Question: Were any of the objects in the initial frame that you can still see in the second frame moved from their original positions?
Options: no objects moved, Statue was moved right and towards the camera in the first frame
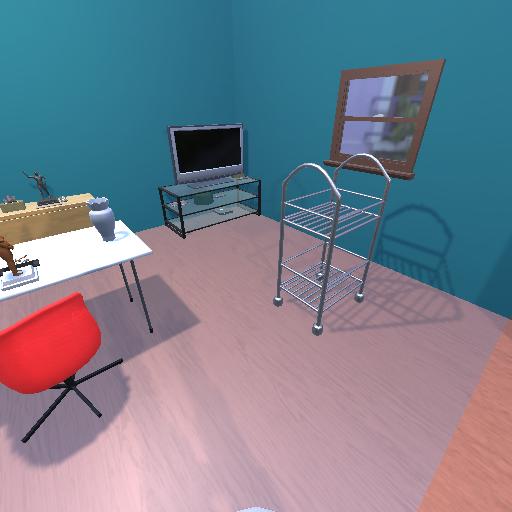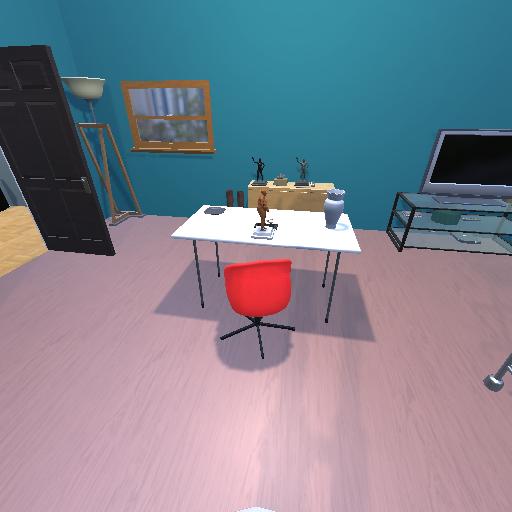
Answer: no objects moved